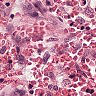
Metastatic tissue present: no